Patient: sex F, age 63
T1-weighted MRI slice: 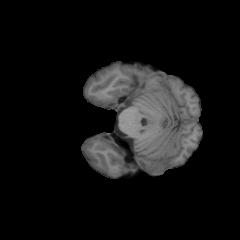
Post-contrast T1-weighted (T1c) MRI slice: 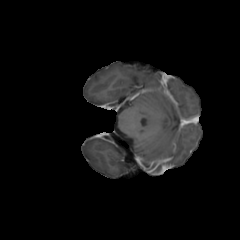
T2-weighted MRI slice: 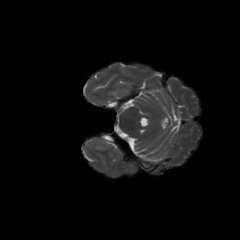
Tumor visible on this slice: no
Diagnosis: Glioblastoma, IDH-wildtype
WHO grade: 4